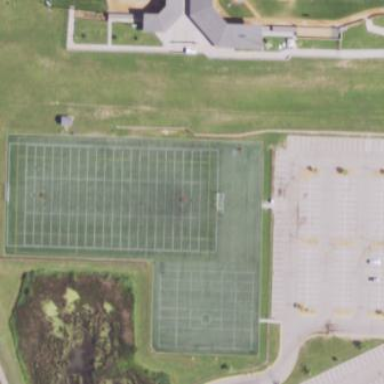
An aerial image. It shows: Lacrosse pitch for leisure sports activities.